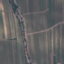
Land use / land cover class: PermanentCrop